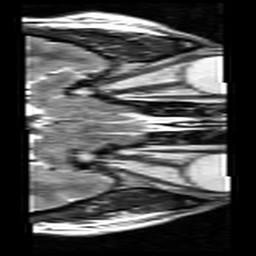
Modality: T2w
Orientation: axial
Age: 41
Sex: female
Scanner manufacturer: siemens
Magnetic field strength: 3 T
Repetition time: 7 s
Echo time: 0.085 s